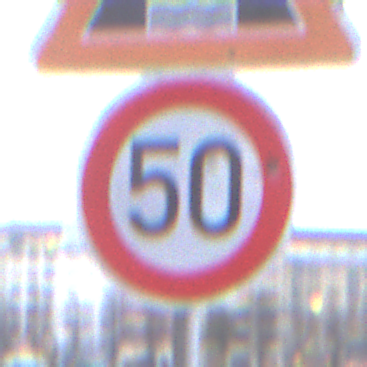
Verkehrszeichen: Geschwindigkeit50
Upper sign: BeweglicheBruecke
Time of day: MorningAfternoon
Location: Outdoor (Urban)
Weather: Overcast
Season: NotSpecified
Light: Natural